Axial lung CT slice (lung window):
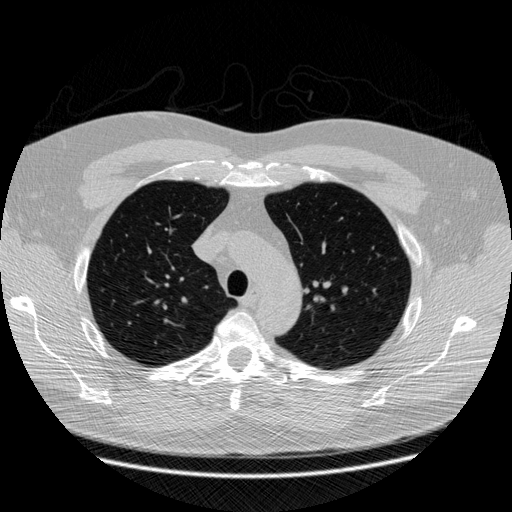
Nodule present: no